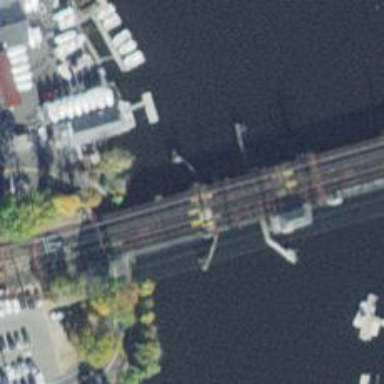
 allowing for the passage of trains with contact lines."